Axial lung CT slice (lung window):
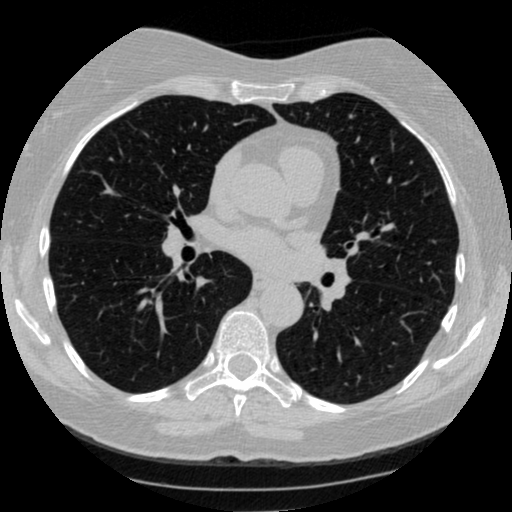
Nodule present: no